Field crop: maize
Growth stage: 2
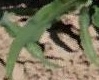
Species: maize